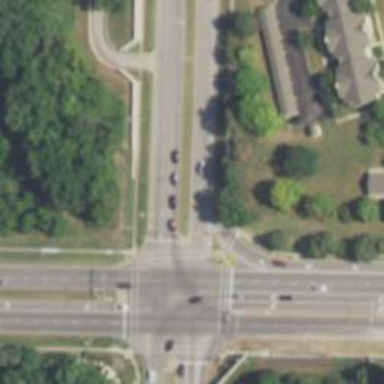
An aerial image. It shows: Solid stop line on the road marking.